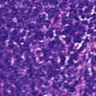
Metastatic tissue present: no